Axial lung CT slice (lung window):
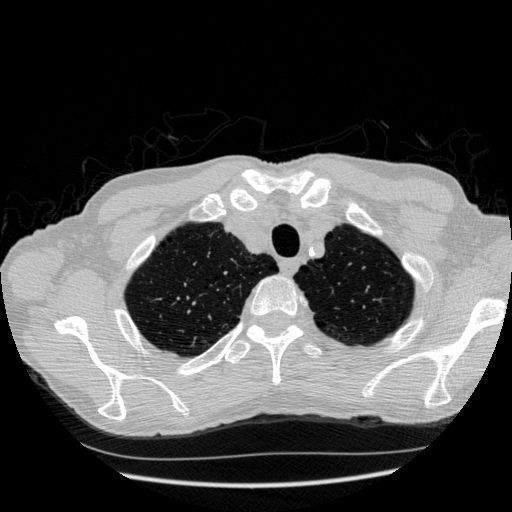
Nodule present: no